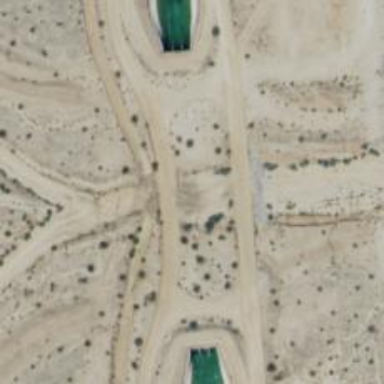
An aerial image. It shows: Culvert tunnel passing under canal.